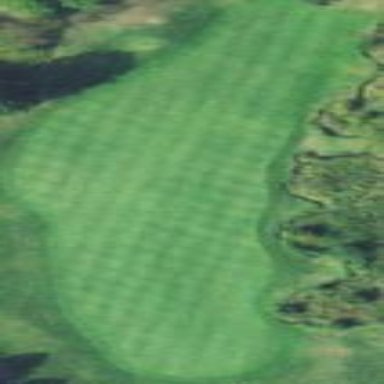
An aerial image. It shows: Golf fairway surrounded by grass.